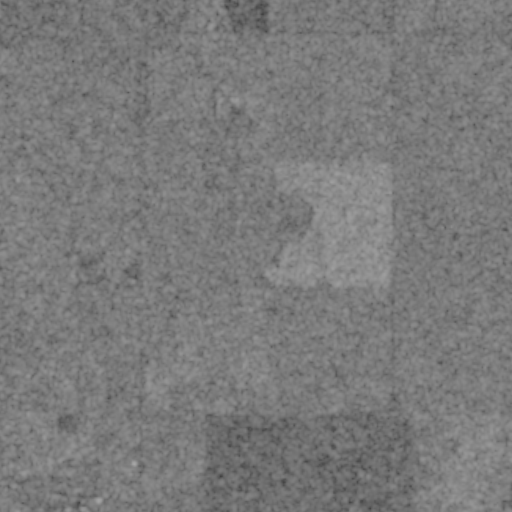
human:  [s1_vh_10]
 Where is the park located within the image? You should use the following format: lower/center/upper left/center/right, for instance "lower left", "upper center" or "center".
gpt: The park is located in the lower left of the image.
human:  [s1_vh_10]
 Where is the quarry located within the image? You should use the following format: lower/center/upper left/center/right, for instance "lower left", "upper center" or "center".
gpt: The quarry is located in the center left of the image.
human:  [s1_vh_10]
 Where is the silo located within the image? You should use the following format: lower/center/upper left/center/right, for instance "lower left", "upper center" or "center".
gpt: The silo is located in the lower left of the image.
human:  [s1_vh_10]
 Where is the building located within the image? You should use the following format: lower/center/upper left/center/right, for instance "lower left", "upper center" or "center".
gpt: The building is located in the lower left of the image.
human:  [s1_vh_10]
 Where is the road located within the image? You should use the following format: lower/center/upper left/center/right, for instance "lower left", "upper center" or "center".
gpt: There is no road in the image.

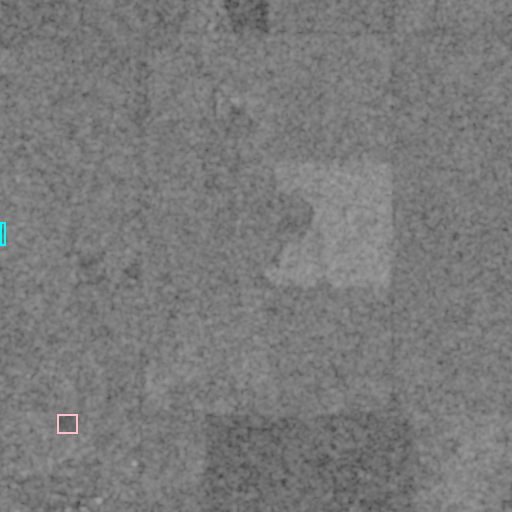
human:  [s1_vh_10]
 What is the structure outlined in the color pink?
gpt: The structure outlined in pink is a park.
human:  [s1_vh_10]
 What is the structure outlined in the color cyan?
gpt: The structure outlined in cyan is a quarry.
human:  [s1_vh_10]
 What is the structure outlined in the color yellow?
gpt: There is no yellow outline.